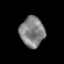
Tissue: skin
Cell type: Epithelial cells
Senescence score: 0.2236
Nuclear area (px): 721
Mean DAPI intensity: 129.903